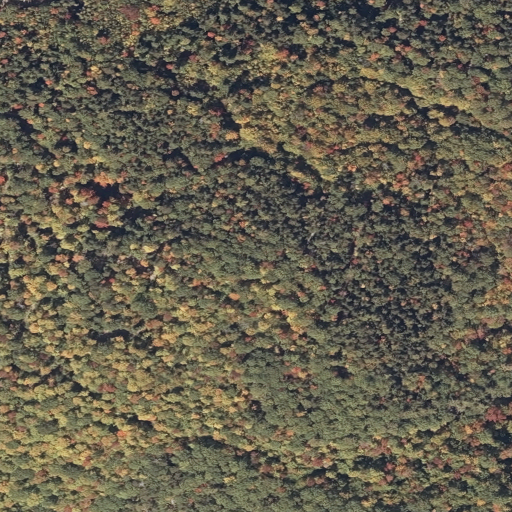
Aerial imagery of mountain in Maine named Noyes Mountain containing deciduous forest, evergreen forest, mixed forest, and grassland